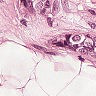
Metastatic tissue present: yes